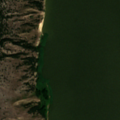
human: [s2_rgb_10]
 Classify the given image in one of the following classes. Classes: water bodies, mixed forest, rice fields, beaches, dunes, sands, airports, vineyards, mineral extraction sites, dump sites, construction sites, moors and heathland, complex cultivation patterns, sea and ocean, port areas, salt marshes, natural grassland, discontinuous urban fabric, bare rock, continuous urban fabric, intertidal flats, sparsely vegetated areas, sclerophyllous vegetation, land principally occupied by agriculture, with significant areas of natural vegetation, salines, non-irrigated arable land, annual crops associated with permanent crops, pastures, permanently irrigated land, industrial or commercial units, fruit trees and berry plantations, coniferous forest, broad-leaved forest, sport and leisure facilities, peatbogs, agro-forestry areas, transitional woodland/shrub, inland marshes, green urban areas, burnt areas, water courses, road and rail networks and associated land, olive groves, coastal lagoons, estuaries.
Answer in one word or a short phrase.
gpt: beaches, dunes, sands, sparsely vegetated areas, coastal lagoons